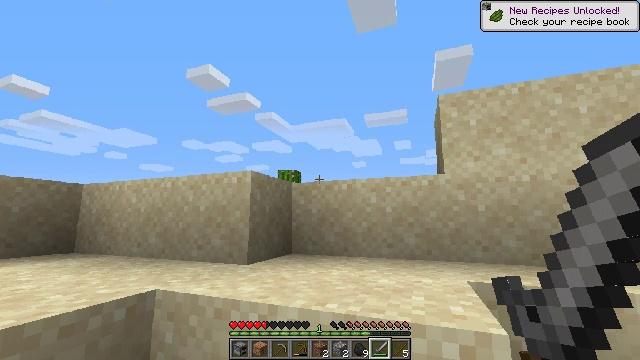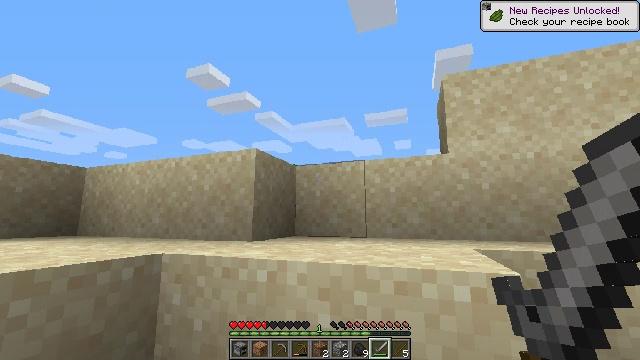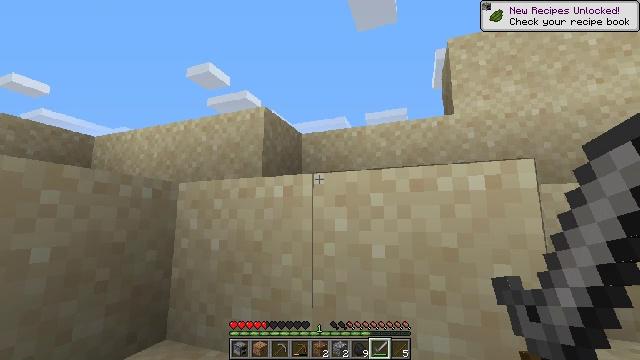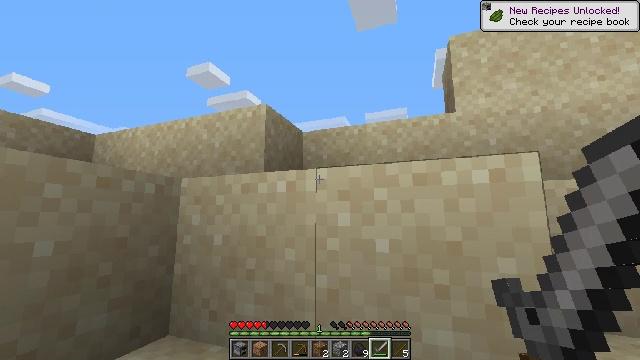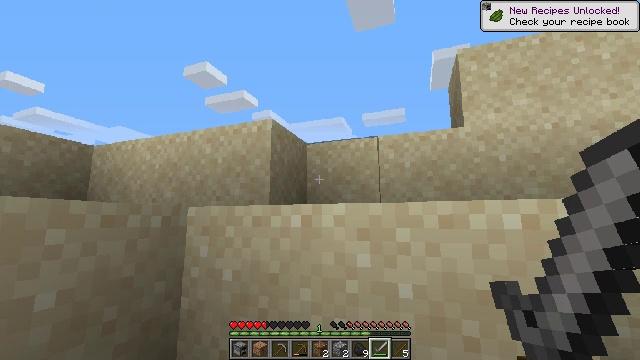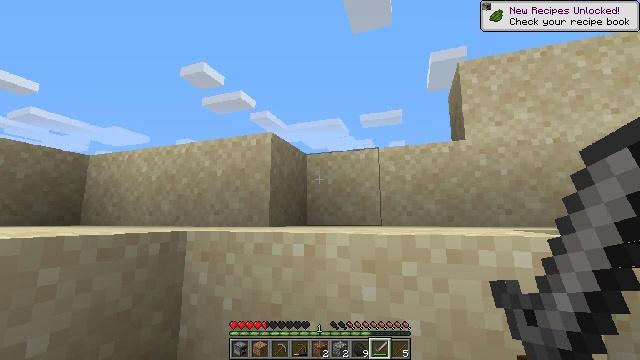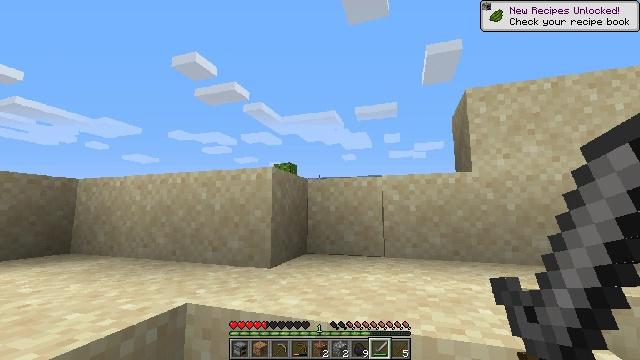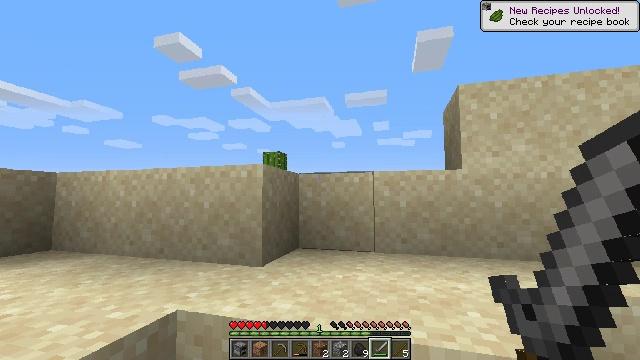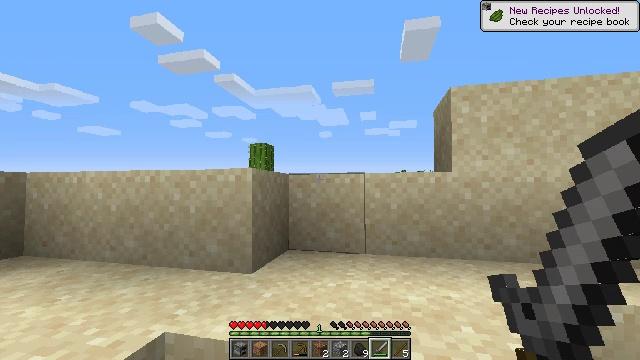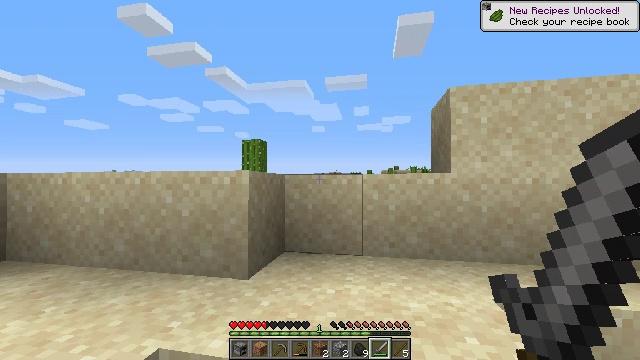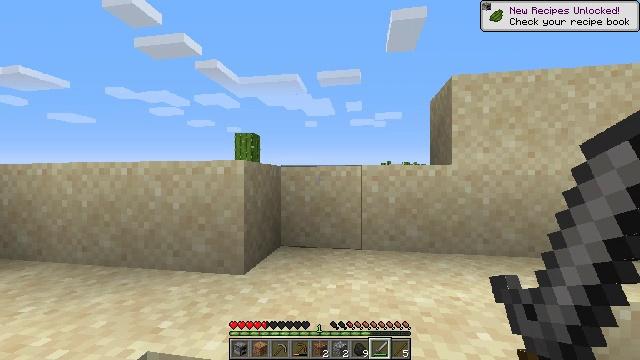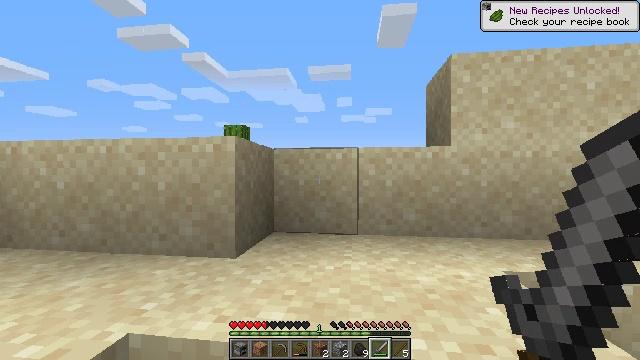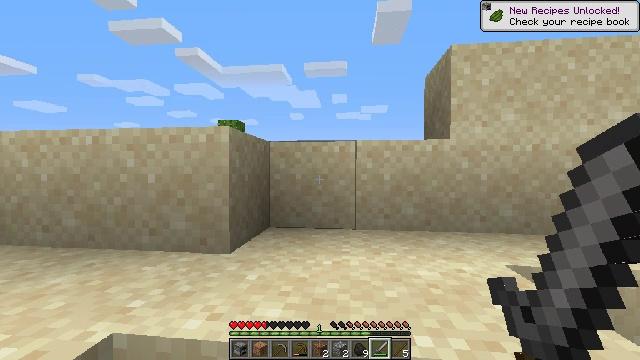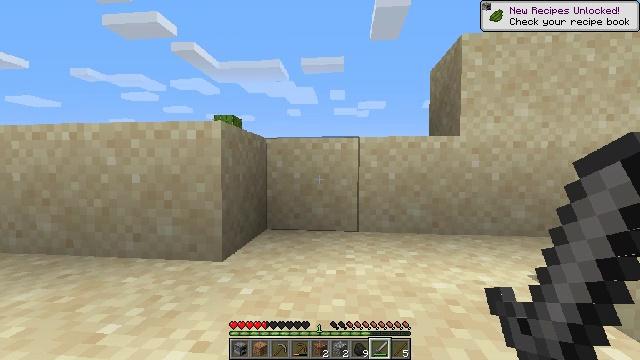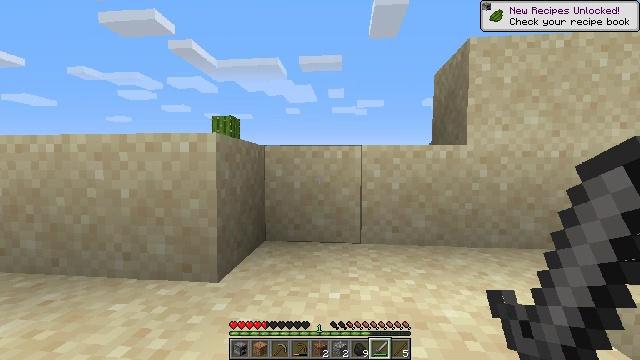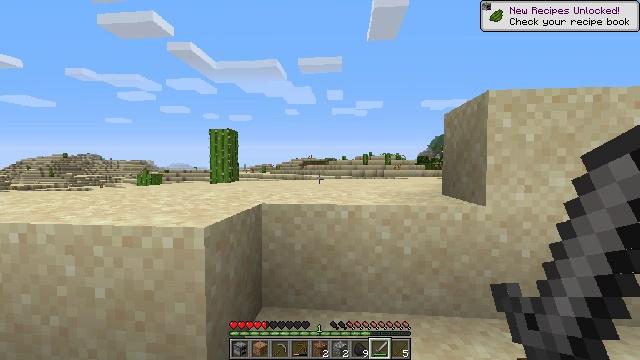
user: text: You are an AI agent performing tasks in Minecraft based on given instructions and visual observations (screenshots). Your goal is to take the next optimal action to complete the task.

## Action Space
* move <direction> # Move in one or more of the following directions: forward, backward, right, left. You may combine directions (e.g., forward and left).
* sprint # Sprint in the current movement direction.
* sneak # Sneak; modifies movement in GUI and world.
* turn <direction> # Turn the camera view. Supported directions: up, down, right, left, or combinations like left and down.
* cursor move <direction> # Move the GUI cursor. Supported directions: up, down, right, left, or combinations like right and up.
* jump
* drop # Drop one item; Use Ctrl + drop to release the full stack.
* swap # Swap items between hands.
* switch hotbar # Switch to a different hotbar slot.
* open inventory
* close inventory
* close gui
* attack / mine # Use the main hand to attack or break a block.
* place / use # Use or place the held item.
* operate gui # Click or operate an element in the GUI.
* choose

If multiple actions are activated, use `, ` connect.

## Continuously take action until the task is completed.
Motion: motion action
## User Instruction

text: Left click to mine the dead bush.
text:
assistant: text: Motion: move forward
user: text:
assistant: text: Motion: move forward
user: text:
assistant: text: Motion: move forward, jump
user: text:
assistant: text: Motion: move forward, jump
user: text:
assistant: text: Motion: move forward, jump
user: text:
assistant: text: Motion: move forward, turn right and down, jump
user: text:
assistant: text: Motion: move forward, turn right and down, jump
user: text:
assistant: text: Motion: move forward, turn right and down, jump
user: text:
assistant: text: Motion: move forward, turn right and down, jump
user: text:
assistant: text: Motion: move forward, turn right and down, jump
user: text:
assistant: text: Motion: move forward, turn right, jump
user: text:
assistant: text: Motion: move forward, turn right, jump
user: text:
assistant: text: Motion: move forward, jump
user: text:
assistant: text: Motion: move forward, jump
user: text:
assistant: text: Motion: move forward, jump
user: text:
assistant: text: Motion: move forward, jump
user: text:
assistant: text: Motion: move forward, jump
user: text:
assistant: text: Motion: move forward, jump
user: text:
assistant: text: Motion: move forward, jump
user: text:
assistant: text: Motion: move forward, jump
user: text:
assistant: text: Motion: move forward, jump
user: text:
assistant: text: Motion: move forward, jump
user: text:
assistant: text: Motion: move forward, jump
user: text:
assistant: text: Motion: move forward, jump
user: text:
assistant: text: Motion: move forward, jump
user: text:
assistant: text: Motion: move forward, jump
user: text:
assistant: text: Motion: move forward, jump
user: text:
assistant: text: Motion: move forward, jump
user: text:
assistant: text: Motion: move forward, jump
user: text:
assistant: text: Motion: move forward, jump